【题型】解答题　【知识点】解析几何　【难度】hard
(2025·上海杨浦·二模) 已知双曲线$\Gamma$的标准方程为$x^2 - \frac{y^2}{2} = 1$，点$P$是双曲线$\Gamma$右支上的一个动点.

(1) 求双曲线$\Gamma$的焦点坐标和渐近线方程；

(2) 过点$P$分别向两条渐近线作垂线，垂足为点$P_1,P_2$，求$\overrightarrow{PP_1} \cdot \overrightarrow{PP_2}$的值；

(3) 若$|OP| > \sqrt{2}$，如图，过$P$作圆$O:x^2 + y^2 = 2$的切线$l$，切点为$M$，交双曲线$\Gamma$的左支于点$Q$，分别交两条渐近线于点$A,B$。设$|PQ| = \lambda |AB|$，求实数$\lambda$的取值范围.

\bigskip
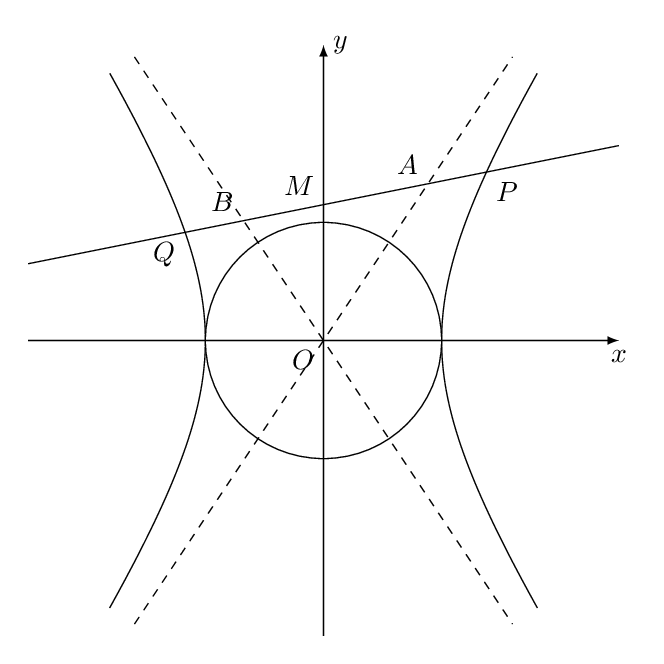
【解答】
\textbf{【答案】}
(1) 焦点坐标为 $(\pm \sqrt{3},0)$，渐近线方程为 $y = \pm \sqrt{2}x$；

(2) $\dfrac{2}{9}$；

(3) $(1,\sqrt{2}]$

\bigskip

\textbf{【分析】}
(1) 根据双曲线方程求出 $c$，从而求出焦点坐标与渐近线方程；

(2) 设 $P(m,n)$，则 $2m^2 - n^2 = 2$，求得双曲线的渐近线方程分别与相应的垂线方程联立，求得交点 $P_1$，$P_2$，以及 $\overrightarrow{PP_1}$、$\overrightarrow{PP_2}$ 的坐标，由向量数量积的坐标表示，化简整理，即可得解；

(3) 设切点 $M(s,t)$，则切线 $l$ 的方程为 $sx + ty = 2$，且 $s^2 + t^2 = 2$，联立直线与曲线方程，消元，列出韦达定理，利用弦长公式表示出 $|PQ|$，$|AB|$，从而得到 $\lambda$ 的式子，再根据 $t$ 的取值范围计算可得。

\bigskip

\textbf{【详解】}
(1) 双曲线 $\Gamma$ 的标准方程为 $x^2 - \dfrac{y^2}{2} = 1$，则 $c = \sqrt{3}$，

所以双曲线 $\Gamma$ 的焦点坐标为 $(\pm \sqrt{3},0)$，渐近线方程为 $y = \pm \sqrt{2}x$；

(2) 设 $P(m,n)$，则 $2m^2 - n^2 = 2$，

由
\[
\begin{cases}
y = \sqrt{2}x \\
y - n = -\dfrac{\sqrt{2}}{2}(x - m)
\end{cases}
\]
解得
\[
\begin{cases}
x = \dfrac{m + \sqrt{2}n}{3} \\
y = \dfrac{\sqrt{2}m + 2n}{3}
\end{cases}
\]
所以 $P_1\left(\dfrac{m + \sqrt{2}n}{3},\dfrac{\sqrt{2}m + 2n}{3}\right)$，

由
\[
\begin{cases}
y = -\sqrt{2}x \\
y - n = \dfrac{\sqrt{2}}{2}(x - m)
\end{cases}
\]
解得
\[
\begin{cases}
x = \dfrac{m - \sqrt{2}n}{3} \\
y = \dfrac{-\sqrt{2}m + 2n}{3}
\end{cases}
\]
所以 $P_2\left(\dfrac{m - \sqrt{2}n}{3},\dfrac{-\sqrt{2}m + 2n}{3}\right)$，

所以 $\overrightarrow{PP_1} = \left(\dfrac{-2m + \sqrt{2}n}{3},\dfrac{\sqrt{2}m - n}{3}\right)$，$\overrightarrow{PP_2} = \left(\dfrac{-2m - \sqrt{2}n}{3},\dfrac{-\sqrt{2}m - n}{3}\right)$，

所以
\begin{align*}
\overrightarrow{PP_1} \cdot \overrightarrow{PP_2} &= \dfrac{(\sqrt{2}n - 2m)(-2m - \sqrt{2}n)}{9} + \dfrac{(\sqrt{2}m - n)(-\sqrt{2}m - n)}{9} \\
&= \dfrac{4m^2 - 2n^2 + n^2 - 2m^2}{9} \\
&= \dfrac{2m^2 - n^2}{9} \\
&= \dfrac{2}{9},
\end{align*}
即 $\overrightarrow{PP_1} \cdot \overrightarrow{PP_2} = \dfrac{2}{9}$。

\bigskip

(3) 设切点 $M(s,t)$，则切线 $l$ 的方程为 $sx + ty = 2$，且 $s^2 + t^2 = 2$，

由
\[
\begin{cases}
x^2 + y^2 = 2 \\
x^2 - \dfrac{y^2}{2} = 1
\end{cases}
\]
解得
\[
\begin{cases}
y^2 = \dfrac{2}{3} \\
x^2 = \dfrac{4}{3}
\end{cases}
\]
所以
\[
\begin{cases}
|y| < \dfrac{2\sqrt{3}}{3} \\
\dfrac{\sqrt{6}}{3} < |t| \leq \sqrt{2}
\end{cases}
\]
设 $P(x_1,y_1)$，$Q(x_2,y_2)$，$A(x_3,y_3)$，$B(x_4,y_4)$，

由
\[
\begin{cases}
sx + ty = 2 \\
x^2 - \dfrac{y^2}{2} = 1
\end{cases}
\]
消去 $y$ 得 $(2t^2 - s^2)x^2 + 4sx - 4 - 2t^2 = 0$，所以
\[
\begin{cases}
x_1 + x_2 = -\dfrac{4s}{2t^2 - s^2} \\
x_1x_2 = \dfrac{-4 - 2t^2}{2t^2 - s^2}
\end{cases}
\]
由
\[
\begin{cases}
sx + ty = 2 \\
x^2 - \dfrac{y^2}{2} = 0
\end{cases}
\]
消去 $y$ 得 $(2t^2 - s^2)x^2 + 4sx - 4 = 0$，所以
\[
\begin{cases}
x_3 + x_4 = -\dfrac{4s}{2t^2 - s^2} \\
x_3x_4 = \dfrac{-4}{2t^2 - s^2}
\end{cases}
\]
所以 $|PQ| = \sqrt{1 + \left(-\dfrac{s}{t}\right)^2}|x_1 - x_2|$，$|AB| = \sqrt{1 + \left(-\dfrac{s}{t}\right)^2}|x_3 - x_4|$，

所以

\begin{align*}
\lambda &= \dfrac{|PQ|}{|AB|} = \dfrac{|x_1 - x_2|}{|x_3 - x_4|} = \dfrac{\sqrt{(x_1 + x_2)^2 - 4x_1x_2}}{\sqrt{(x_3 + x_4)^2 - 4x_3x_4}} \\
&= \dfrac{\sqrt{\left(-\dfrac{4s}{2t^2 - s^2}\right)^2 + \dfrac{16 + 8t^2}{2t^2 - s^2}}}{\sqrt{\left(-\dfrac{4s}{2t^2 - s^2}\right)^2 + \dfrac{16}{2t^2 - s^2}}} \\
&= \dfrac{\sqrt{16s^2 + (16 + 8t^2)(2t^2 - s^2)}}{\sqrt{16s^2 + 16(2t^2 - s^2)}} \\
&= \dfrac{\sqrt{32t^2 + 16t^4 - 8t^2s^2}}{\sqrt{32t^2}} \\
&= \sqrt{1 + \dfrac{1}{2}t^2 - \dfrac{1}{4}s^2},
\end{align*}

又 $s^2 = 2 - t^2$，所以
\[
\sqrt{1 + \dfrac{1}{2}t^2 - \dfrac{1}{4}s^2} = \sqrt{1 + \dfrac{1}{2}t^2 - \dfrac{1}{4}(2 - t^2)} = \sqrt{\dfrac{1}{2} + \dfrac{3}{4}t^2},
\]
因为 $\dfrac{\sqrt{6}}{3} < |t| \leq \sqrt{2}$，所以 $\dfrac{2}{3} < t^2 \leq 2$，所以 $1 < \dfrac{1}{2} + \dfrac{3}{4}t^2 \leq 2$，所以 $1 < \sqrt{\dfrac{1}{2} + \dfrac{3}{4}t^2} \leq \sqrt{2}$，

即 $\lambda = \sqrt{1 + \dfrac{1}{2}t^2 - \dfrac{1}{4}s^2} \in (1,\sqrt{2}]$。

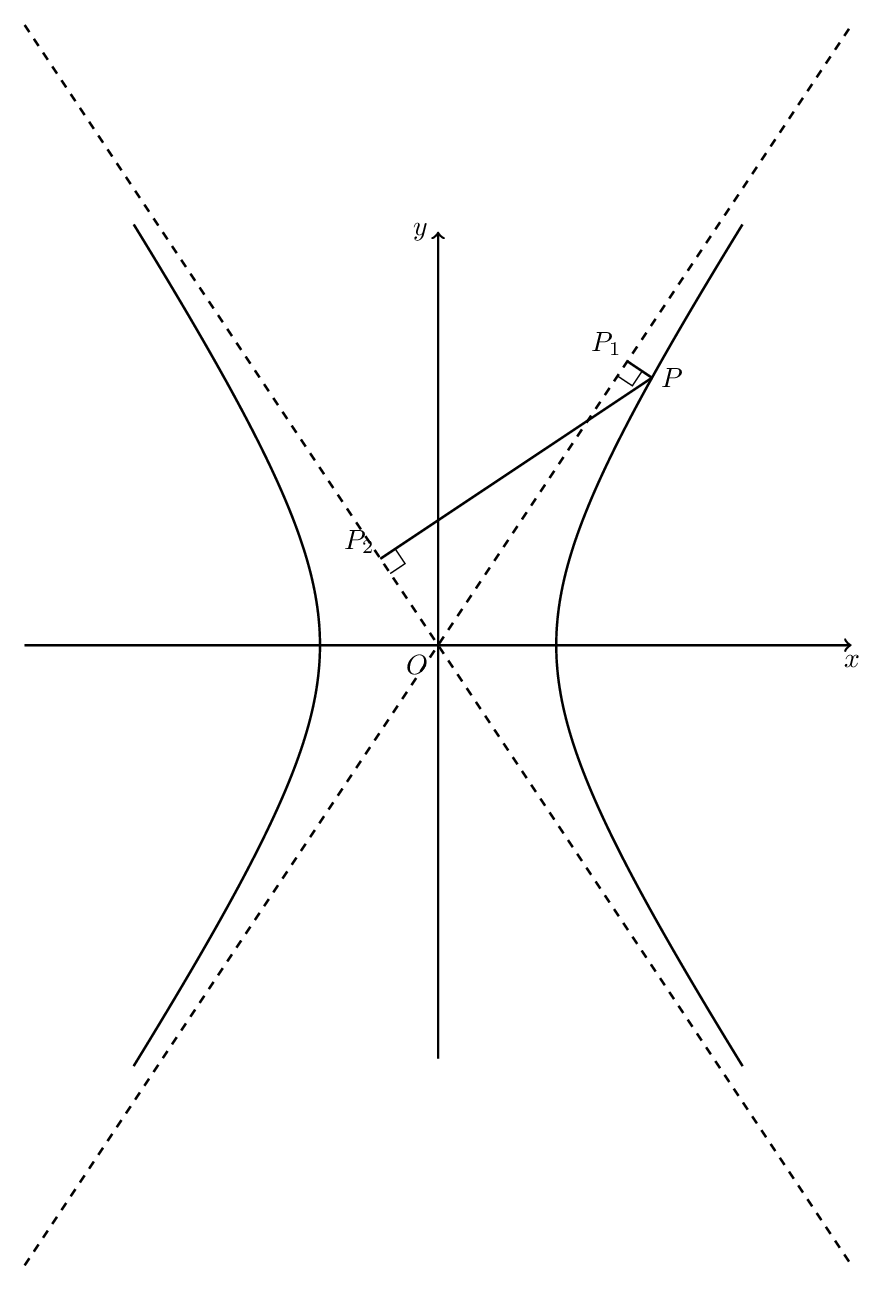
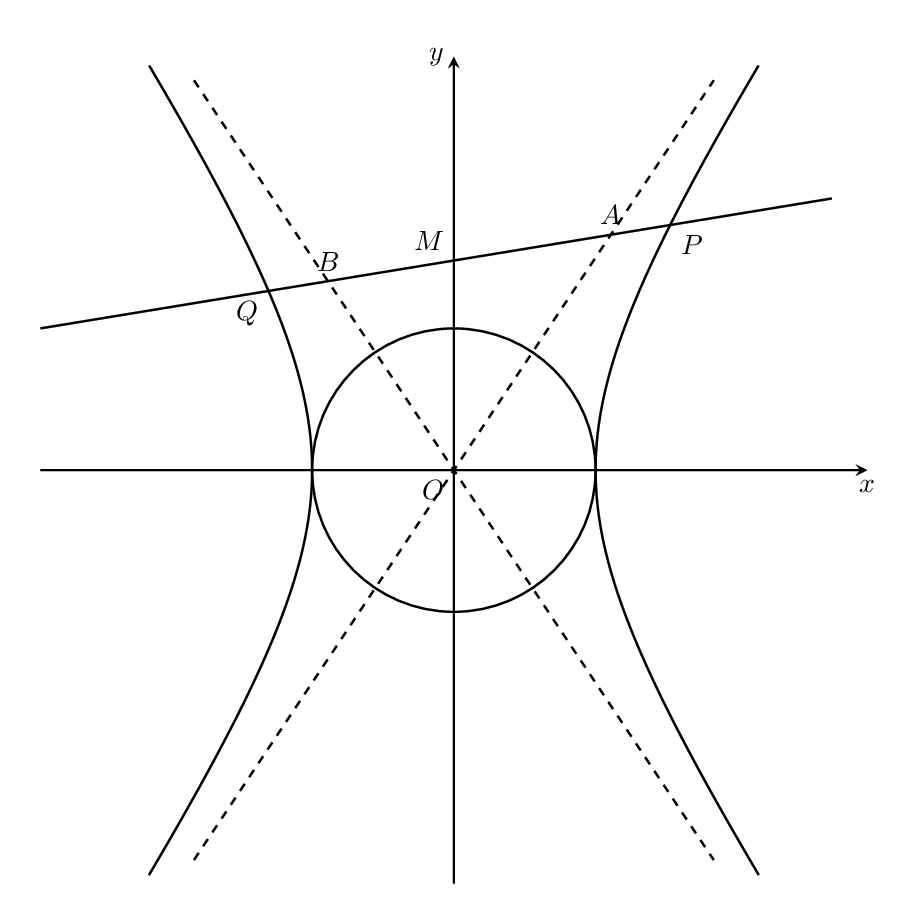